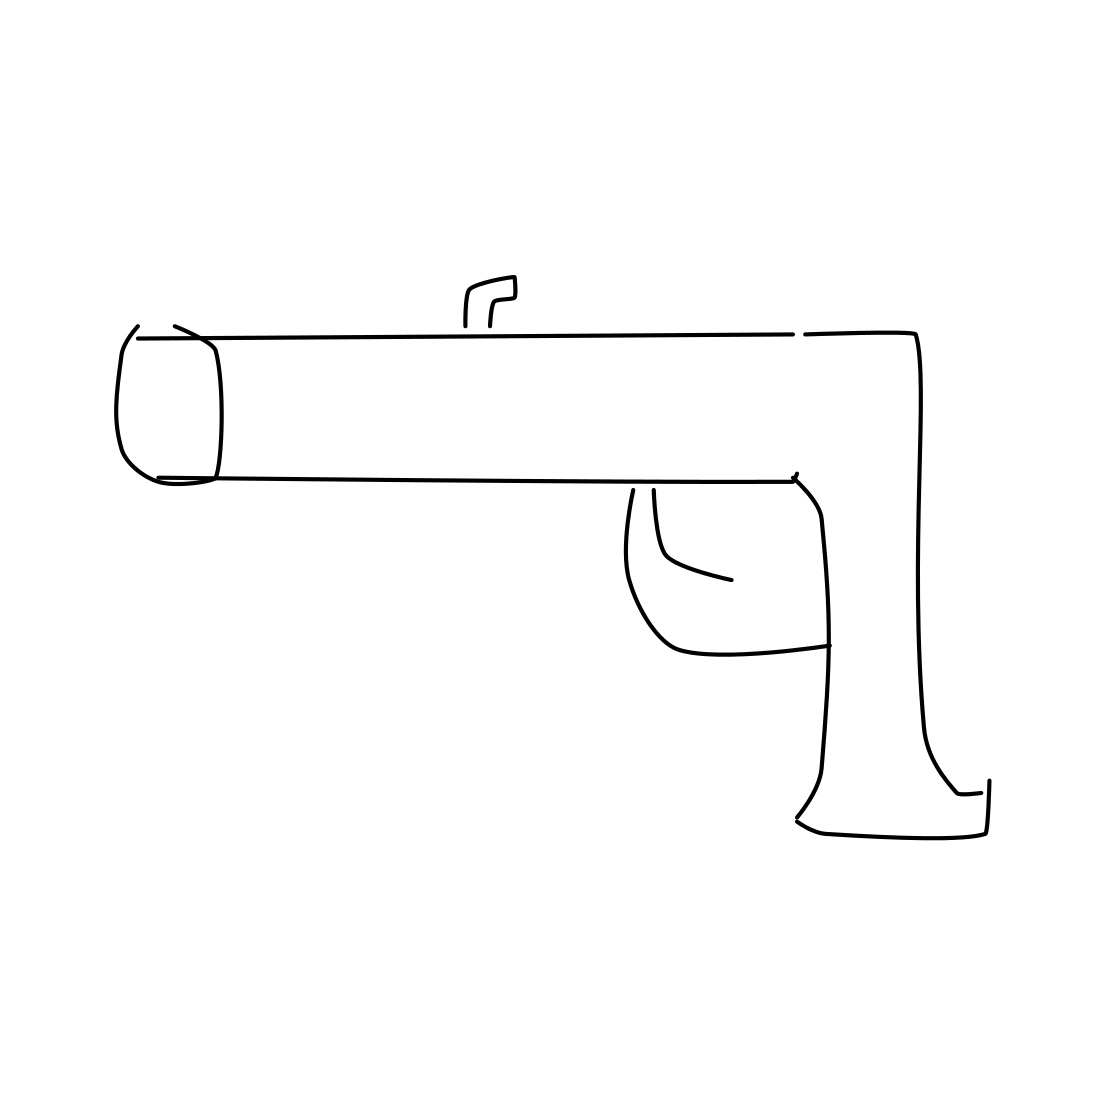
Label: revolver